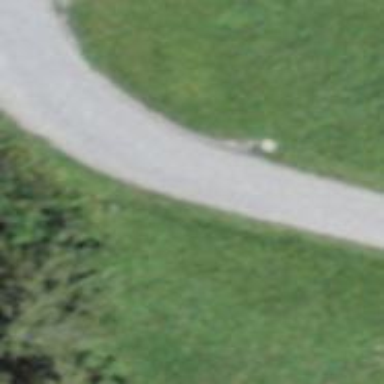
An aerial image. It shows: Unclassified road.